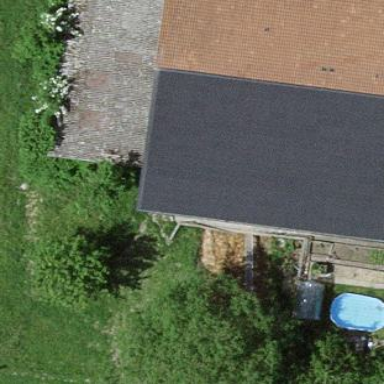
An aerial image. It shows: Rural barn.